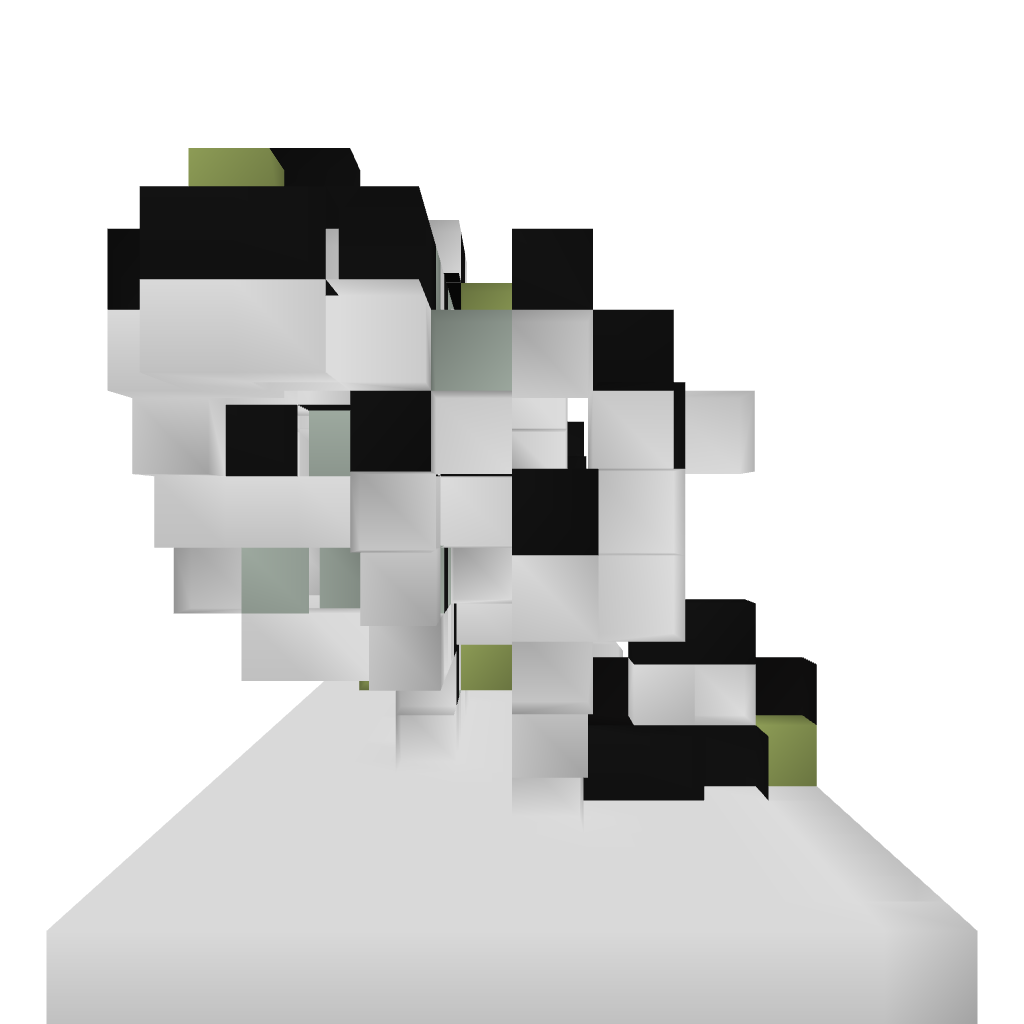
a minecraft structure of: Door 4x4